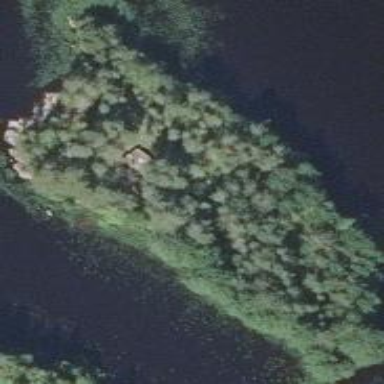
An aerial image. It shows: Islet.